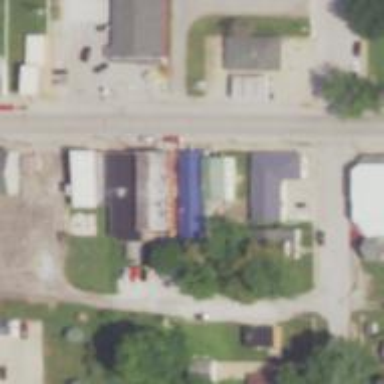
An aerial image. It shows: Pharmacy providing healthcare services.